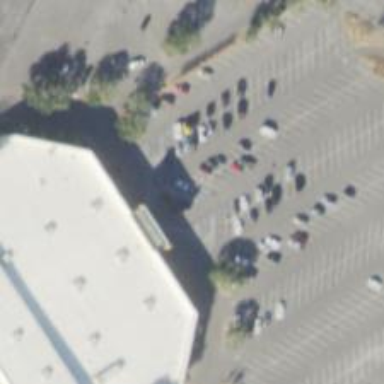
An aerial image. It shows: Parking space is available.